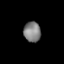
Tissue: lung
Cell type: Epithelial cells
Senescence score: 0.1779
Nuclear area (px): 339
Mean DAPI intensity: 127.602